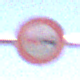
Verkehrszeichen: Ueberholverbot
Umgebung: Outdoor, RoadRail
Tageszeit: Midday
Wetter: Clear
Licht: Natural
Jahreszeit: NotSpecified
Kontrast: HighContrast